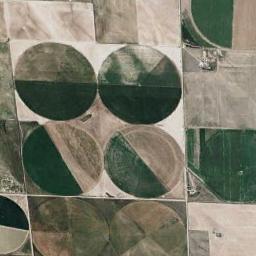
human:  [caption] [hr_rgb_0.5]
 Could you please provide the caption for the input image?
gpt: Several neatly arranged circular farmland mixed with green and tan .

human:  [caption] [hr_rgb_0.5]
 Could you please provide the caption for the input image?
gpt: There are some half of green circle farmland in the bare land .

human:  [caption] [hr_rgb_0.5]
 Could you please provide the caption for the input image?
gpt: The circular farmland on the left is green .

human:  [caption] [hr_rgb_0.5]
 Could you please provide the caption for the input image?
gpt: Several circular farmlands with different colors are surrounded by some square farmlands .

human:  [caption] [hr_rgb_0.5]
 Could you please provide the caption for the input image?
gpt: There are some circular farmlands of the same size arranged neatly .